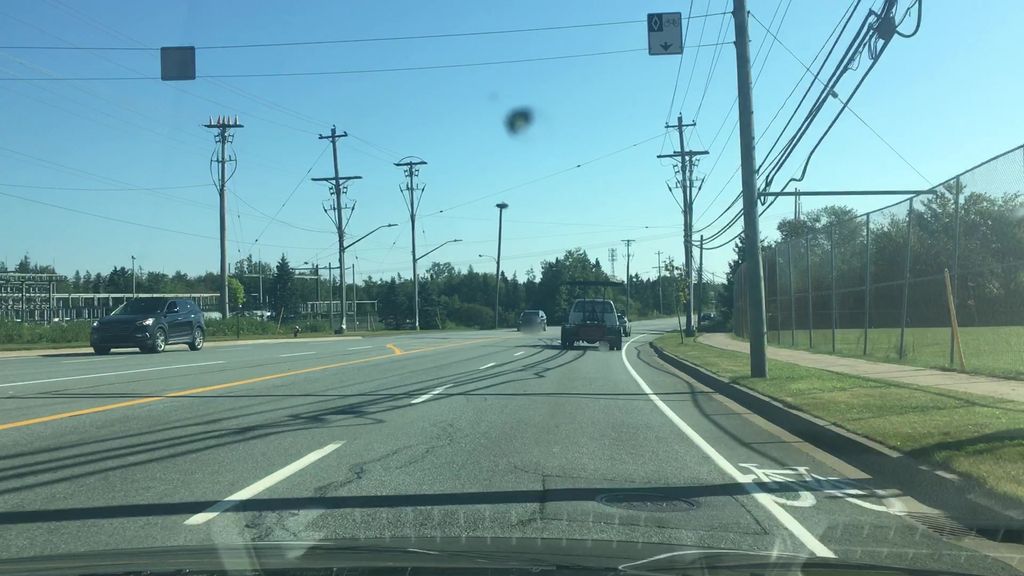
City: halifax